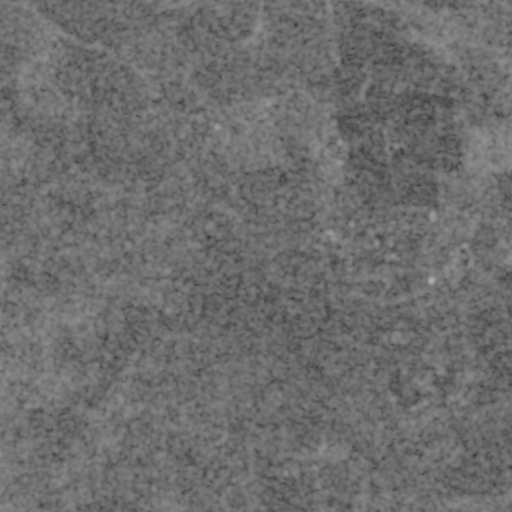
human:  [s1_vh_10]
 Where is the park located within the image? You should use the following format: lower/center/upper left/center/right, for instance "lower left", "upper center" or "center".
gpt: The park is located in the upper center of the image.
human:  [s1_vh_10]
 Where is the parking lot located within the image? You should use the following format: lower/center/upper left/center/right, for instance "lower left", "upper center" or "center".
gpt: The parking lot is located in the center right of the image.
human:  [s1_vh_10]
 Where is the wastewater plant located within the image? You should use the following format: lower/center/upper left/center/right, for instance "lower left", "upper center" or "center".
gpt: The wastewater plant is located in the center right of the image.
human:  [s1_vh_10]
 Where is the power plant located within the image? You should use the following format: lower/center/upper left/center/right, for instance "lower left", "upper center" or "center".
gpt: There is no power plant in the image.

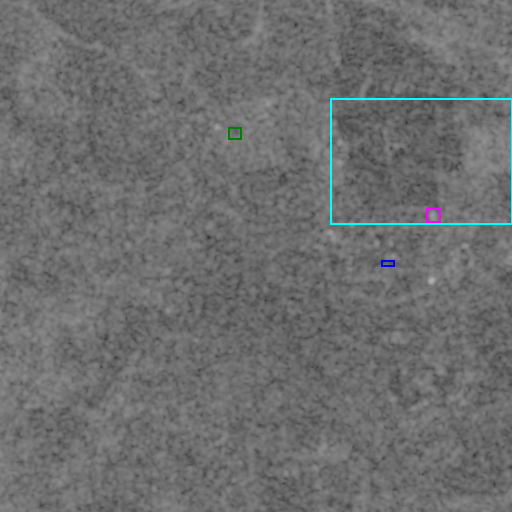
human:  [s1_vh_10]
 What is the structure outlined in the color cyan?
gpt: The structure outlined in cyan is a crop field.
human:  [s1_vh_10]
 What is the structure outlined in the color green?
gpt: The structure outlined in green is a park.
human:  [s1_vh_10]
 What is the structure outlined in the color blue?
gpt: The structure outlined in blue is a parking lot.
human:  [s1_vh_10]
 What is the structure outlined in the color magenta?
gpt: The structure outlined in magenta is a wastewater plant.
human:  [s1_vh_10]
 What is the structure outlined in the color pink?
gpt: There is no pink outline.